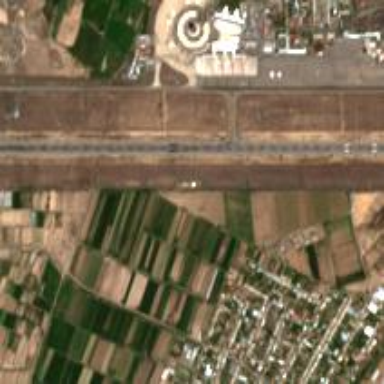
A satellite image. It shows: Runway at airport.